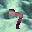
Label: 7